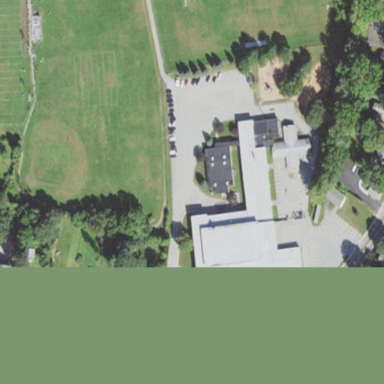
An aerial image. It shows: School.